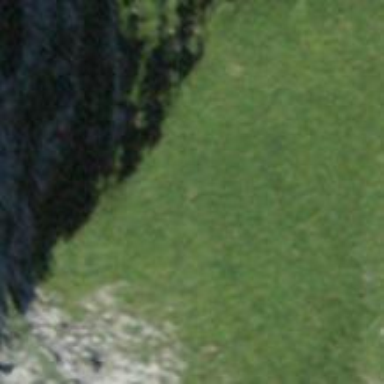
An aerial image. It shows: Natural cliff.